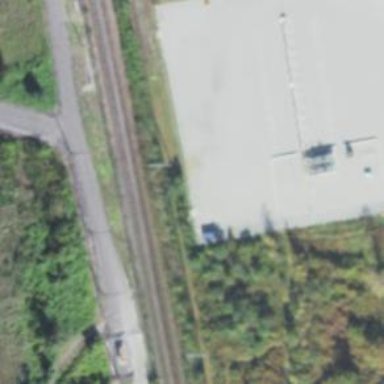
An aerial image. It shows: Electrified rail for trains.